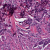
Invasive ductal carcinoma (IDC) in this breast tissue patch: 1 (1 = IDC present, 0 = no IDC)